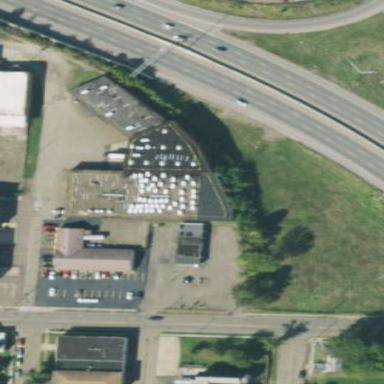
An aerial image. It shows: General shop located inside building.